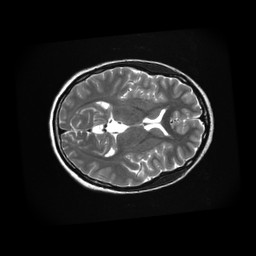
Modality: T2w
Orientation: axial
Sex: female
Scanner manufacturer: ge
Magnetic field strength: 3 T
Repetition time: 5 s
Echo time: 0.1007 s